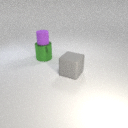
large green metal cylinder behind large gray rubber cube